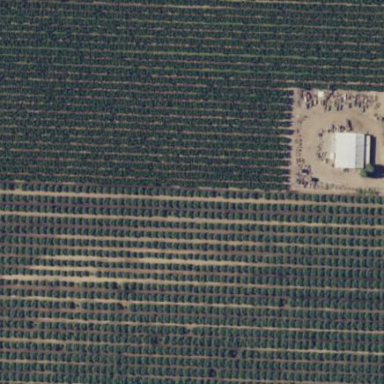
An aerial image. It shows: Vineyard.